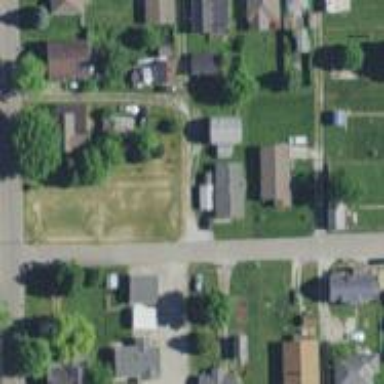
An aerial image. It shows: Alley classified as service road.